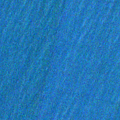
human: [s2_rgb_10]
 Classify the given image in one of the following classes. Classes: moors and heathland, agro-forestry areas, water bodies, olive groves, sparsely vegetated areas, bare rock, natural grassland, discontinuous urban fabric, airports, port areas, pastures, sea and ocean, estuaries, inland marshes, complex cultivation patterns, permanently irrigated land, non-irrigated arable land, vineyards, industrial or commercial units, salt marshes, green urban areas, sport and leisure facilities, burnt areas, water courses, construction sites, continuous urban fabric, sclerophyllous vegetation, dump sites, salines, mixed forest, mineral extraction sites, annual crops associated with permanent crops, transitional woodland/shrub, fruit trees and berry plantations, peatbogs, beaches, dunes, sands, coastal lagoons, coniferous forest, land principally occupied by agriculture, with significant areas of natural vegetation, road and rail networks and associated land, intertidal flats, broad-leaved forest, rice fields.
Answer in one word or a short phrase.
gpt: sea and ocean